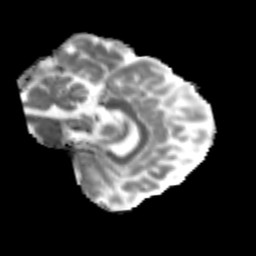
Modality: MD
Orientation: sagittal
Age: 25
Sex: male
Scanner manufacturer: siemens
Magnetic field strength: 3 T
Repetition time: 3.5 s
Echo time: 0.125 s